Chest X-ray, PA view. Patient: 52 years old, sex F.
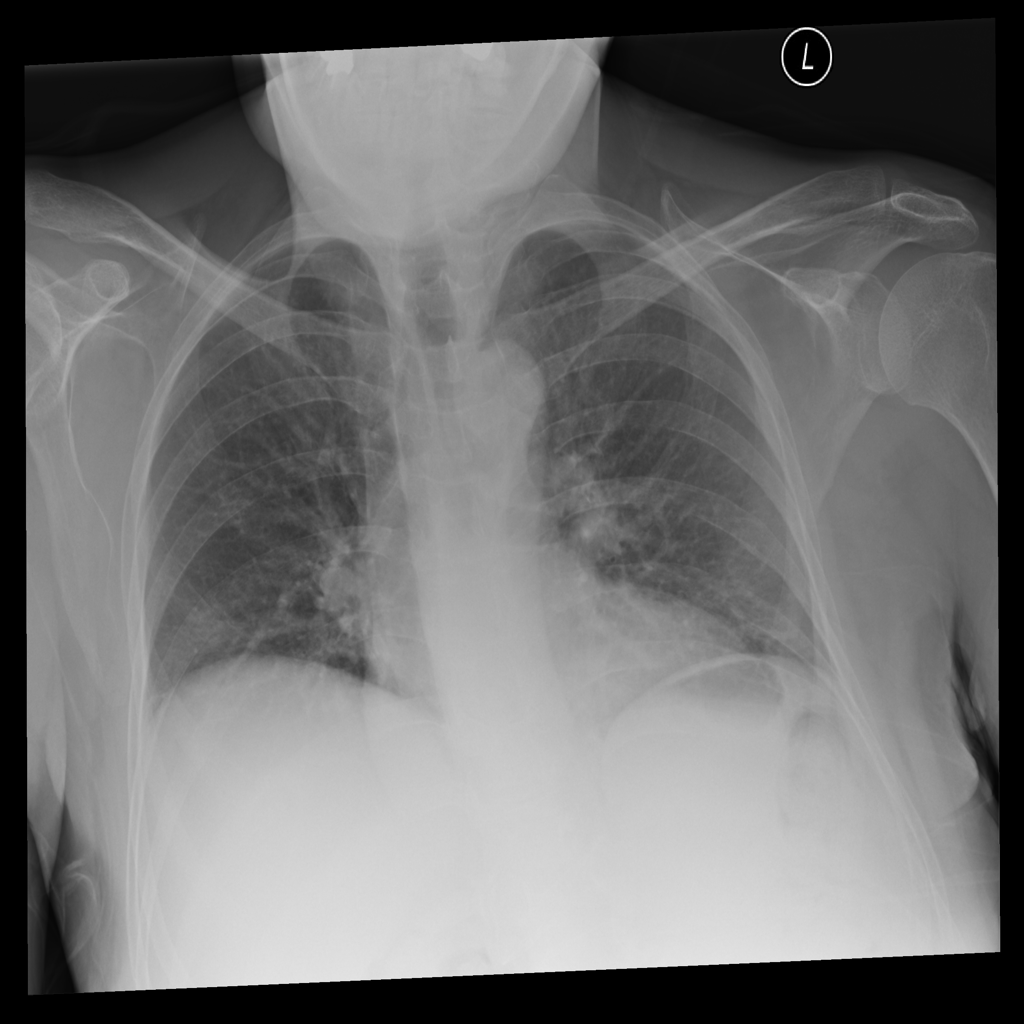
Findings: No Finding